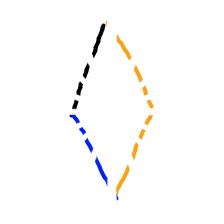
Shape: rhombus